Aerial crown-view tile of a tropical tree (Barro Colorado Island, Panama), acquired 20240716:
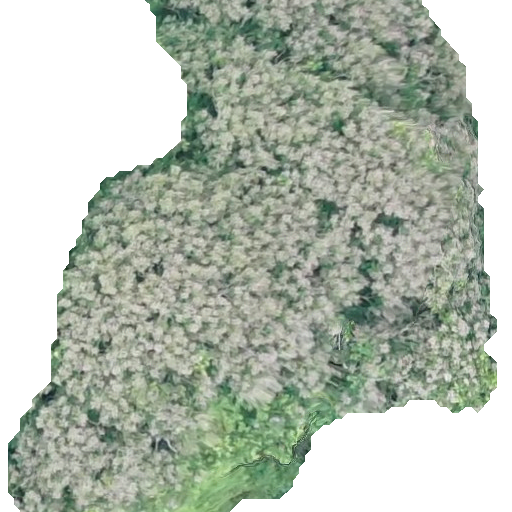
Species: Dipteryx oleifera
GBIF accepted scientific name: Dipteryx oleifera
Crown area: 330.182 m²